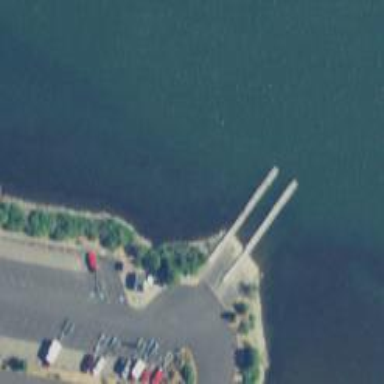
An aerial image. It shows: Slipway on leisure land.